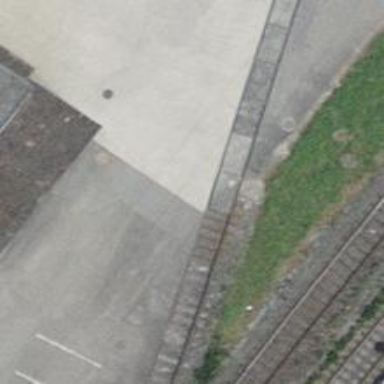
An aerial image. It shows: Railway level crossing.